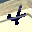
Label: 4